Field crop: maize
Growth stage: 1
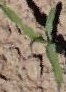
Species: maize